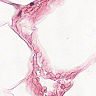
Metastatic tissue present: no